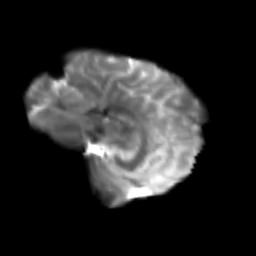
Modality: T2w
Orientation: sagittal
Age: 48
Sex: female
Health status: ill
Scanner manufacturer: siemens
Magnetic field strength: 3 T
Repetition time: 8.7 s
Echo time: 0.11 s